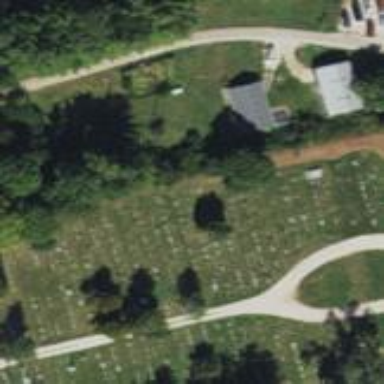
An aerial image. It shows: Graveyard.